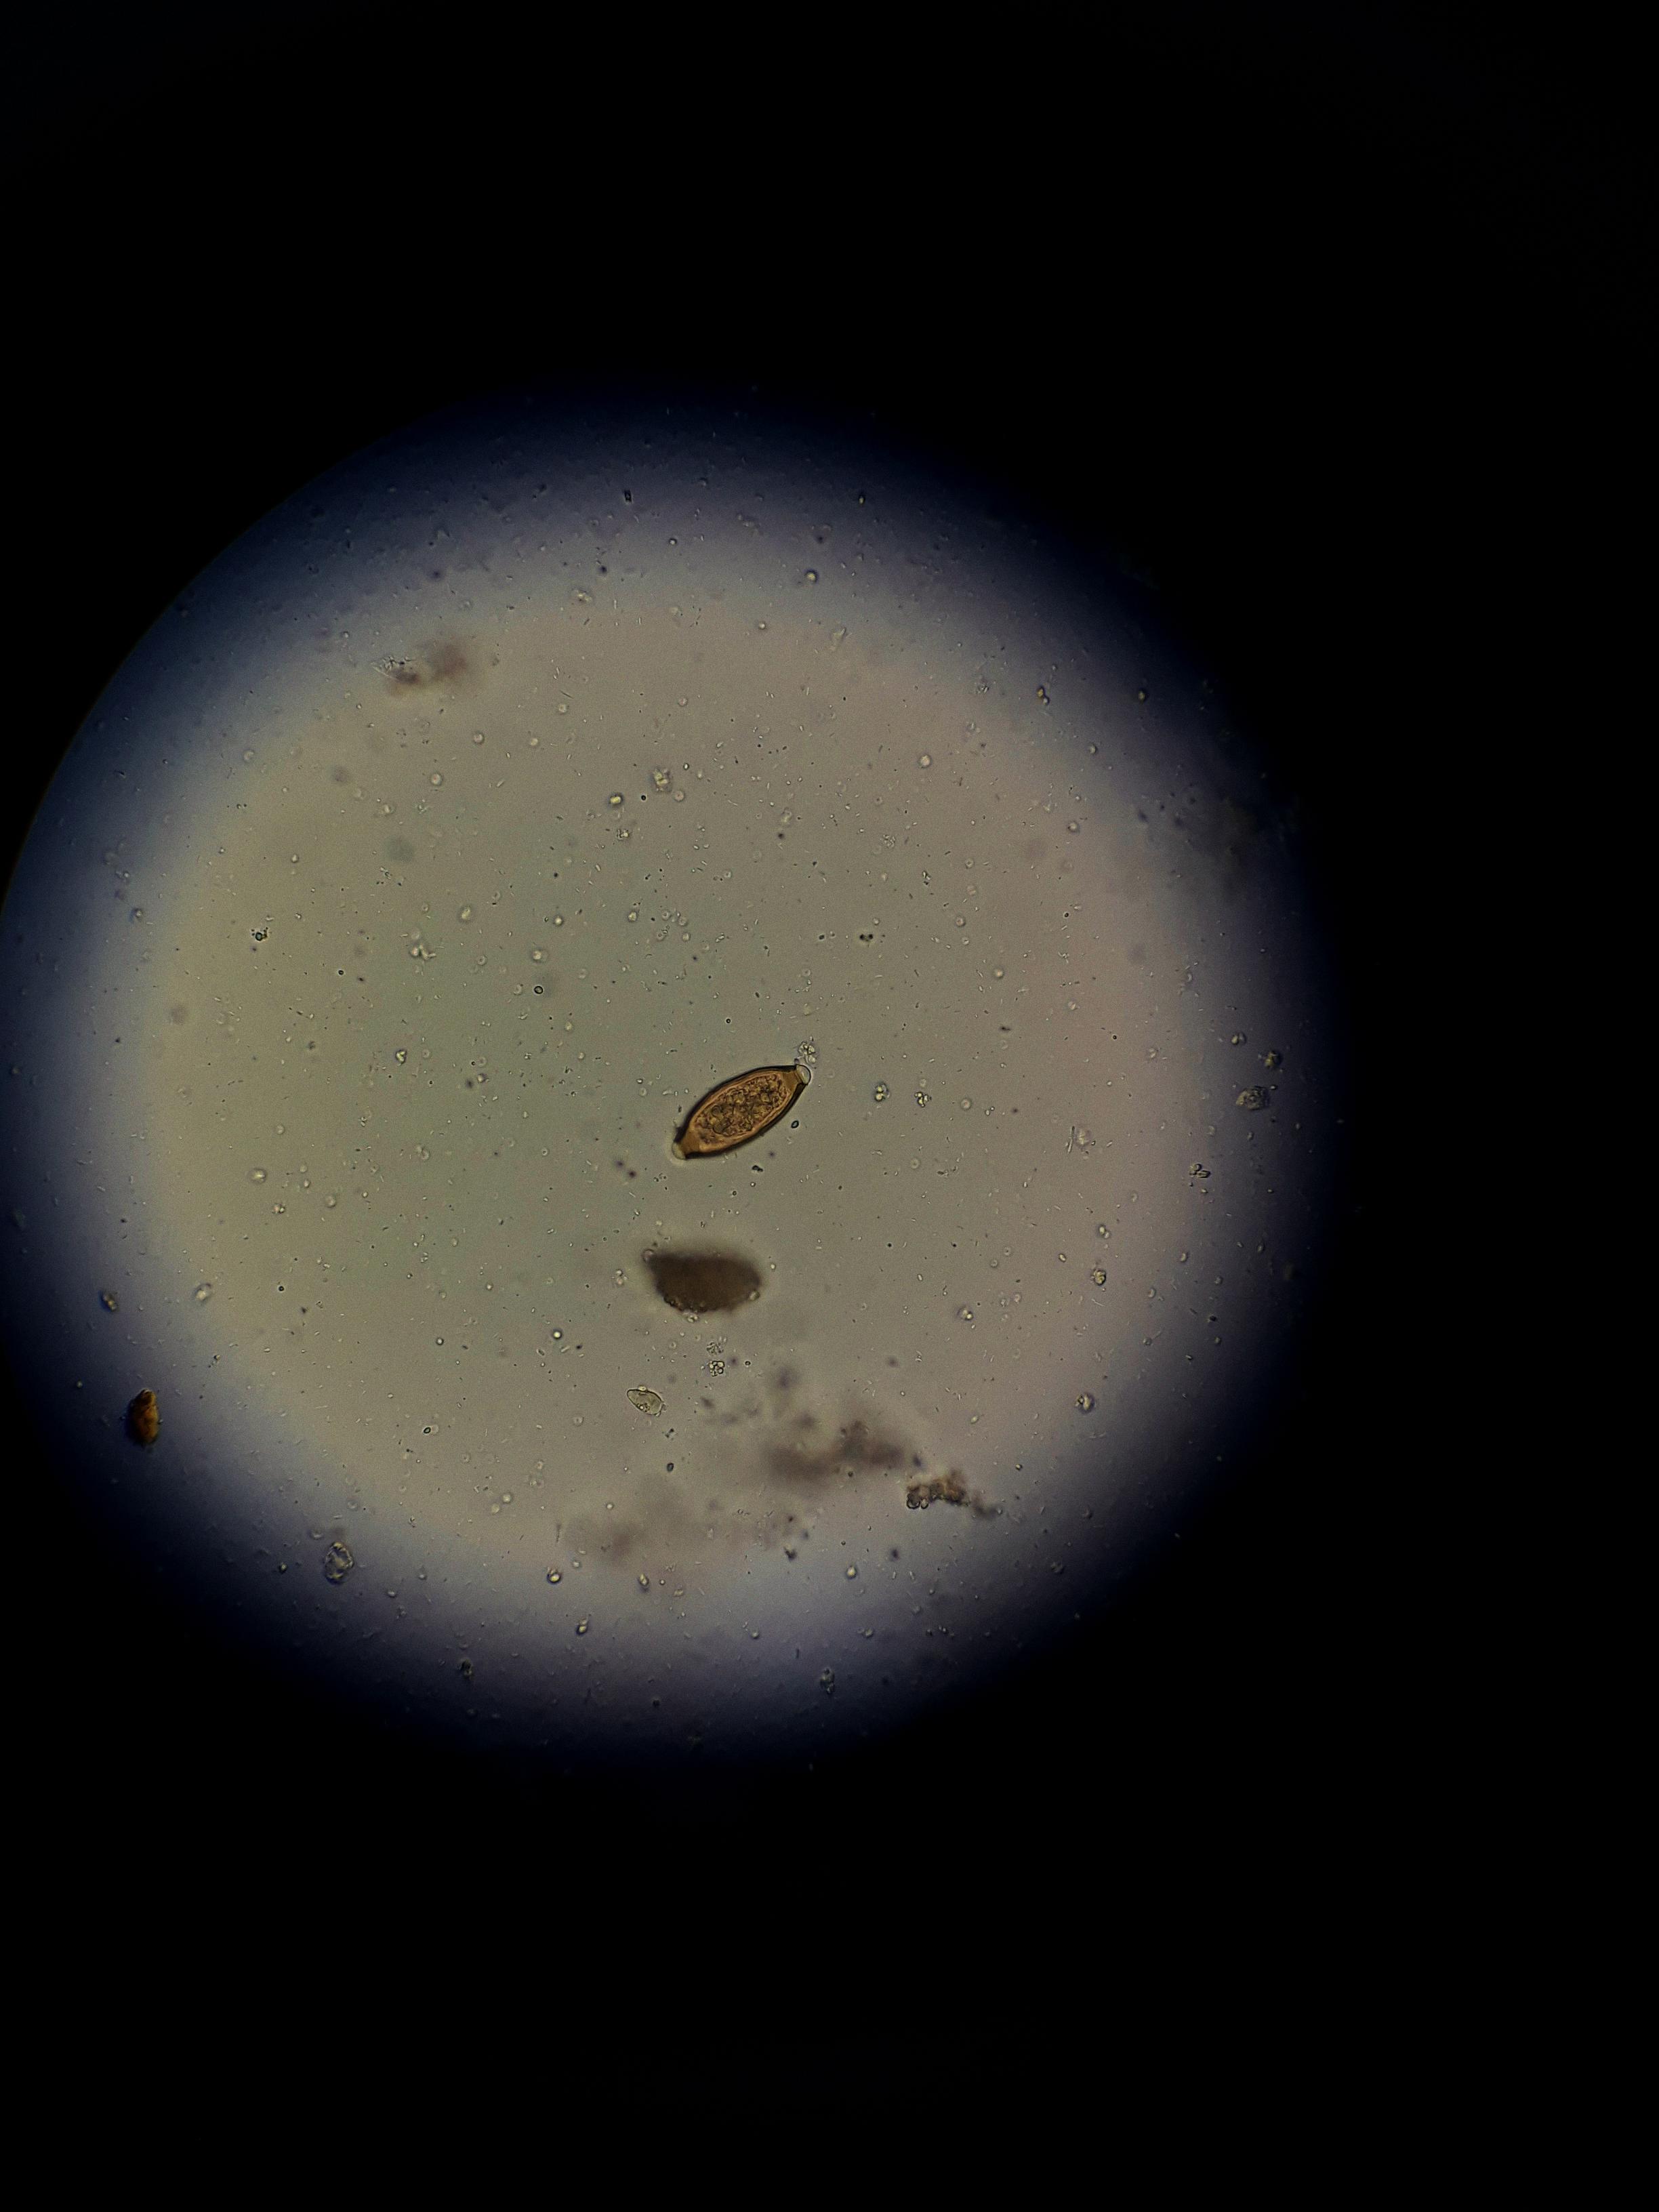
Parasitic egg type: Trichuris trichiura